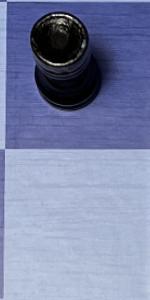
Label: Empty